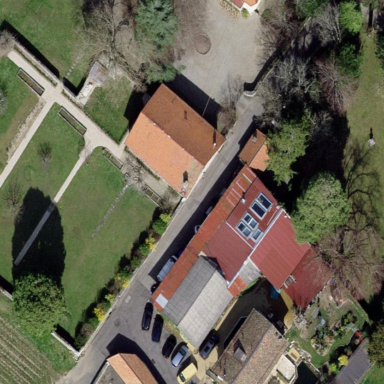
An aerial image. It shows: View of roof of building.